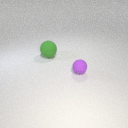
small purple rubber sphere to the right of large green rubber sphere